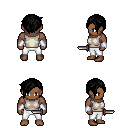
a pixel art fantasy rpg character, male body template, human, dark skin, white sleeveless shirt, white pants, black pixie cut hairstyle, white cloth bracers, dagger, four views (front, back, left, right), 2x2 character sprite sheet, small pixel art, hard edges, no anti-aliasing